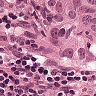
Metastatic tissue present: yes